Field crop: maize
Growth stage: 2
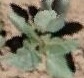
Species: datura